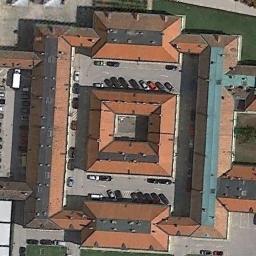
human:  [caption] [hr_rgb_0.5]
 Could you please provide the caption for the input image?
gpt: One side of the palace is the road and the other side is lush woods .

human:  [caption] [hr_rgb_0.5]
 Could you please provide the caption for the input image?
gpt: The orange palace has some palaces and parking lots .

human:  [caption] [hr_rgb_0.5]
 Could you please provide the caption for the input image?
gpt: The palace is on the open place next to the grass and parking lot .

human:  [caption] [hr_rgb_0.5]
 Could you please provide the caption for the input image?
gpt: There are many cars in the palace .

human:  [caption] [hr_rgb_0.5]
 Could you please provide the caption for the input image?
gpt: There are some cars in the brown palace .